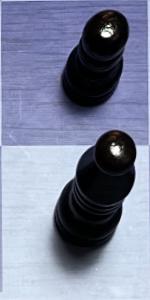
Label: Bishop_Black